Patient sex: F
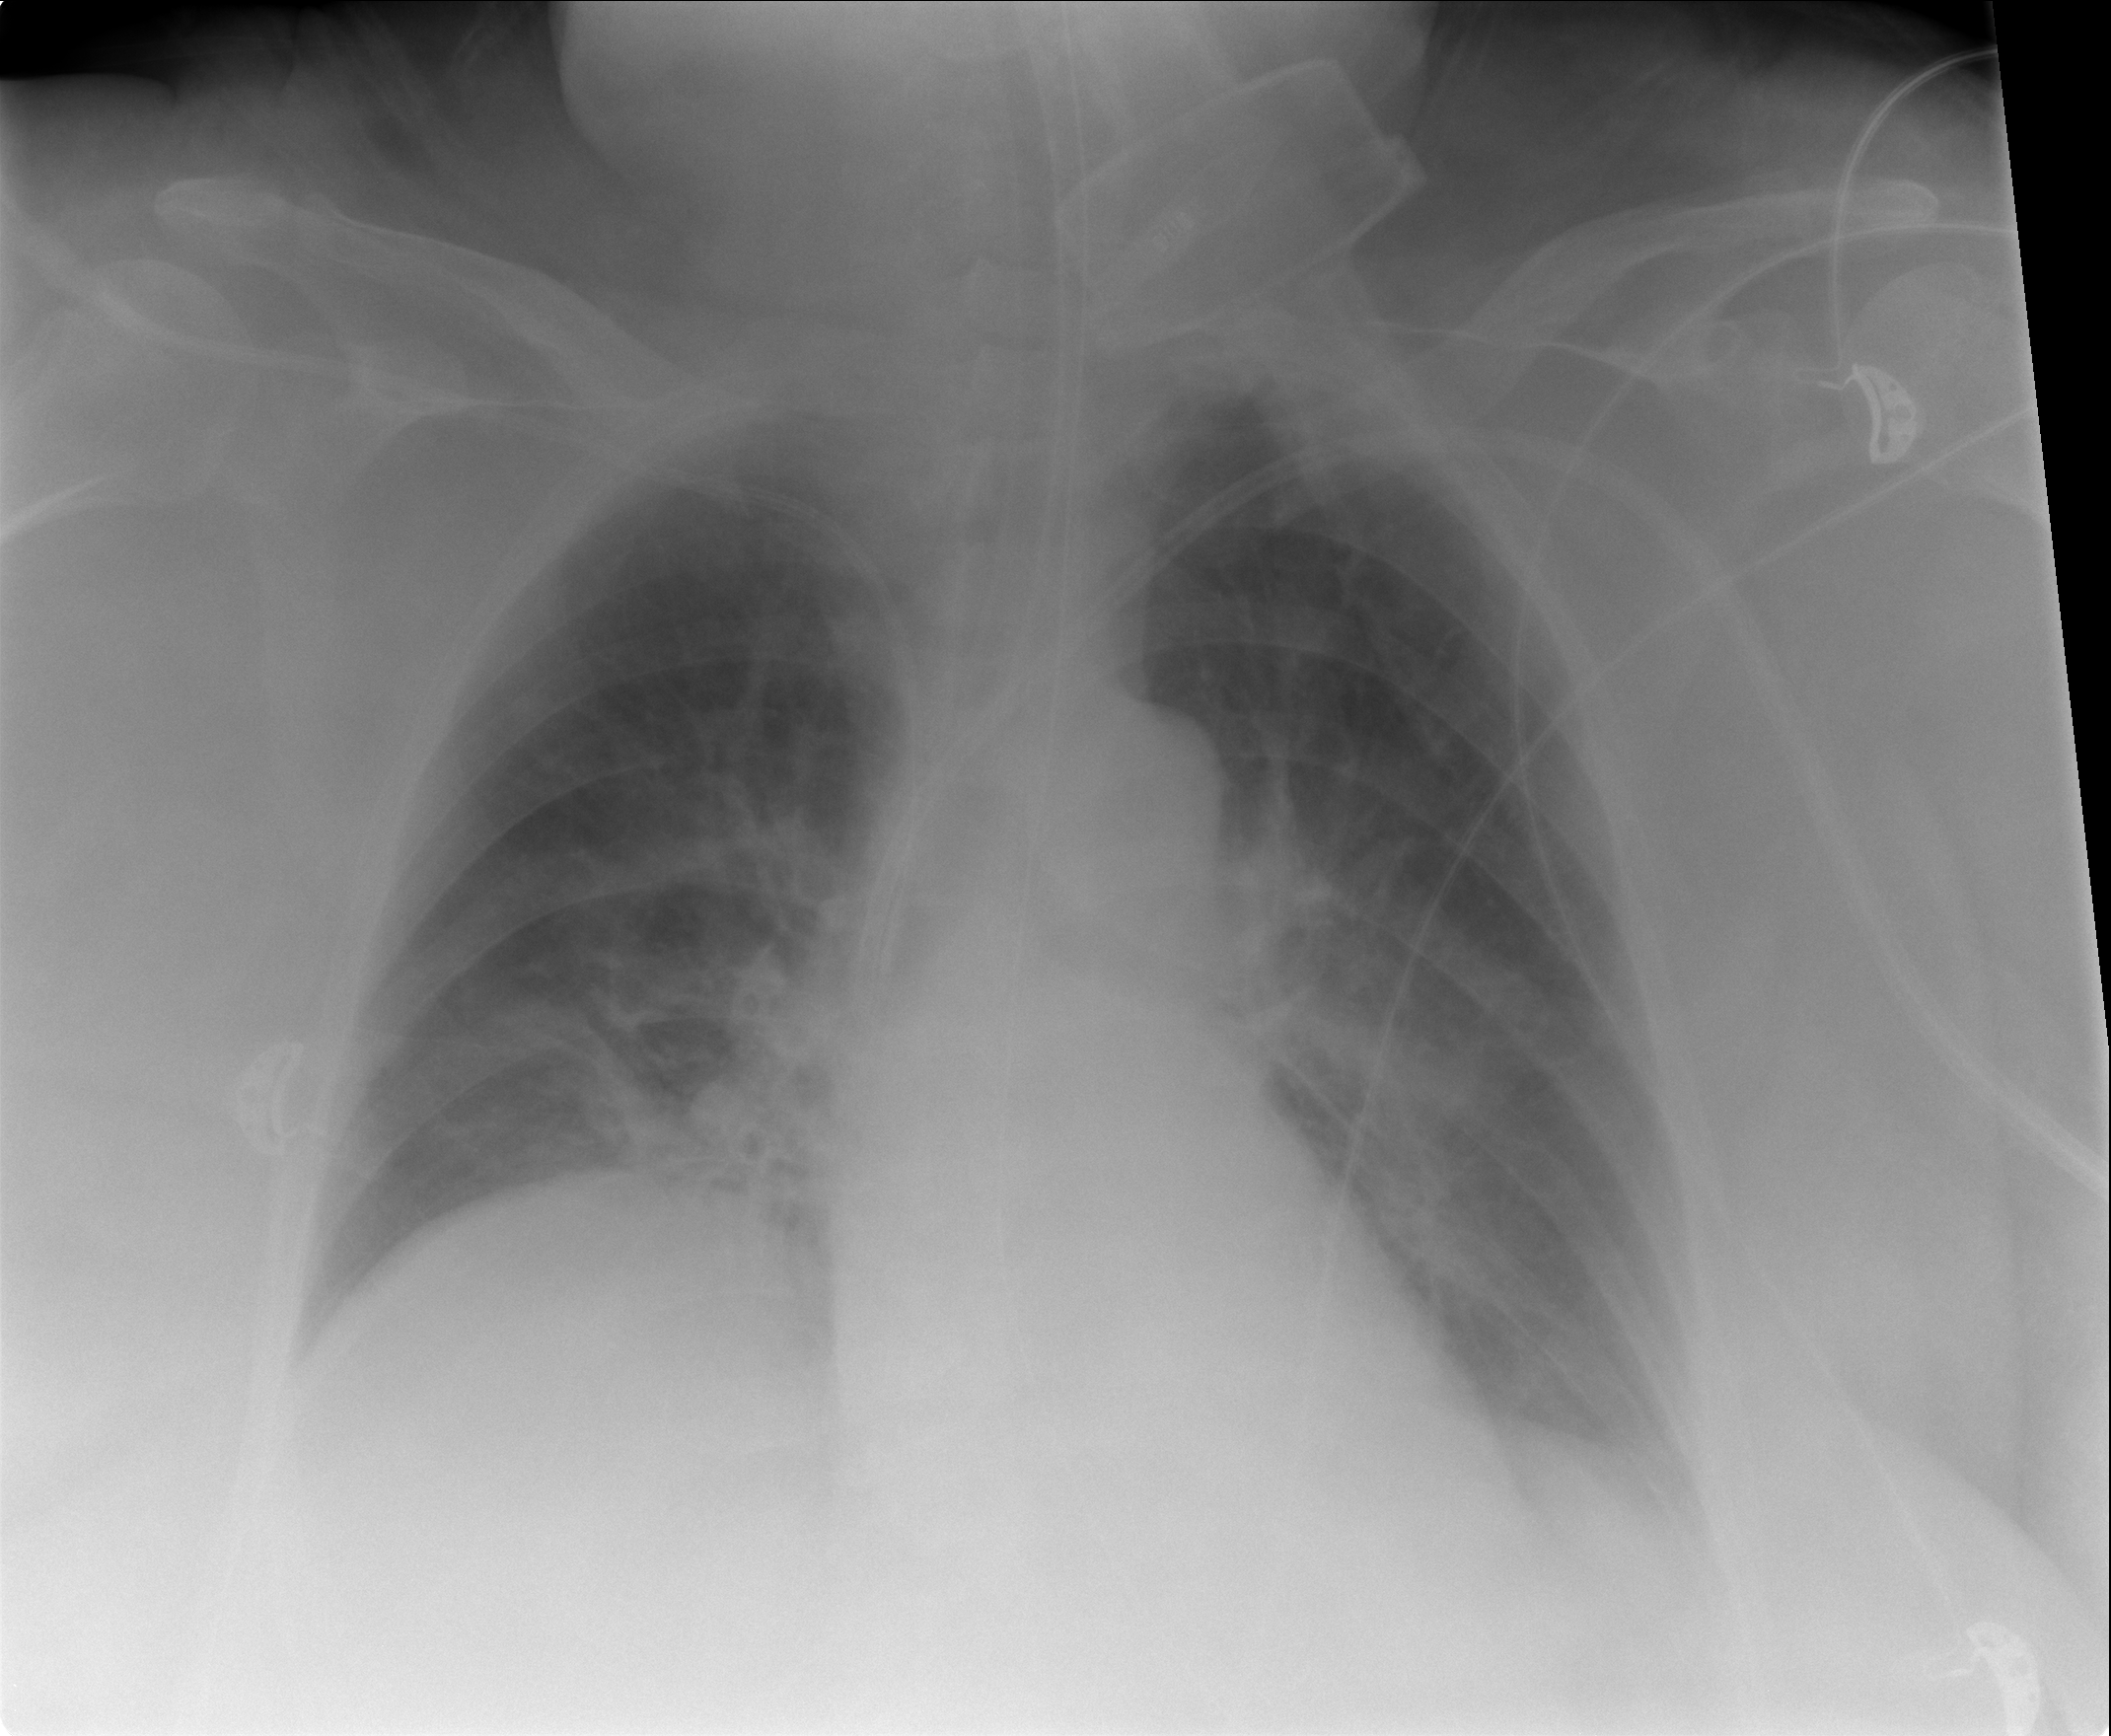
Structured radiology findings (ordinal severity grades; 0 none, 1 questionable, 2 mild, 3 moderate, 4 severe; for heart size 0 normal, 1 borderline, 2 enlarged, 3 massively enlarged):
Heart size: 1
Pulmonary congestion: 2
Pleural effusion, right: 0
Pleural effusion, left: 1
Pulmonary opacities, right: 1
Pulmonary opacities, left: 1
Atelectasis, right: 2
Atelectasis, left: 0